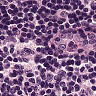
Metastatic tissue present: no